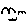
Label: bird